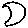
Label: moon